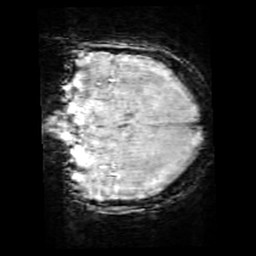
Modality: SWI
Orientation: coronal
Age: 10
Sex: female
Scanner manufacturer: siemens
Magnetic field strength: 3 T
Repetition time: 0.027 s
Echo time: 0.02 s